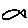
Label: fish